Field crop: maize
Growth stage: 2
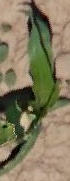
Species: maize